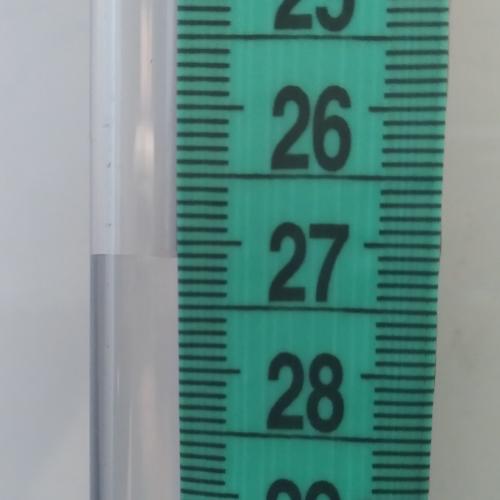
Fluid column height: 27.1 cm